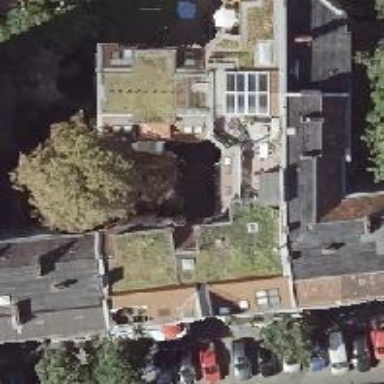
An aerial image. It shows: Residential building with unique double saltbox roof shape.